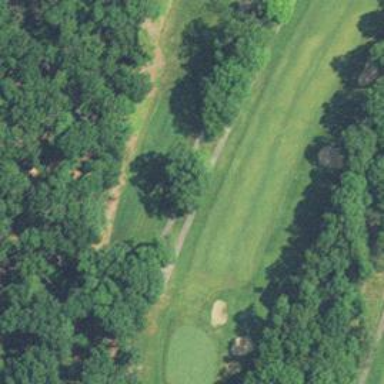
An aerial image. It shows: Service road designated as golf cart path.